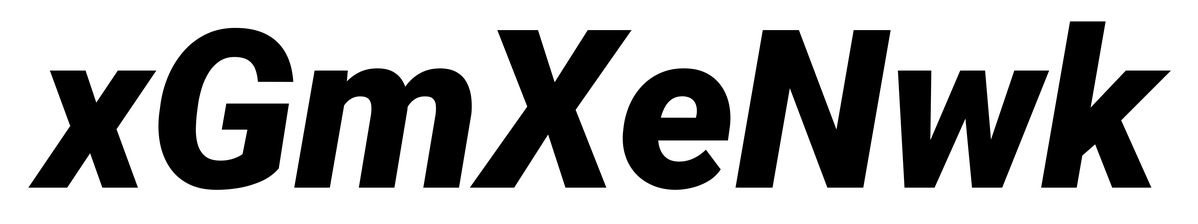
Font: Roboto-Italic_Black_Italic